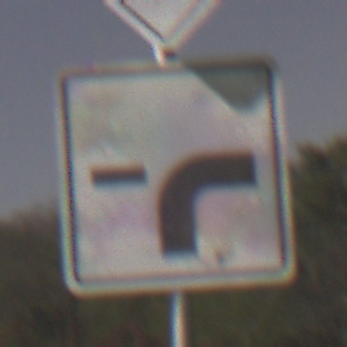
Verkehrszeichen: VerlaufVorfahrtsstrasse9
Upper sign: Vorfahrtsstrasse
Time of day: Night
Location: Outdoor (Nature)
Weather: Clear
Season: NotSpecified
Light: Natural